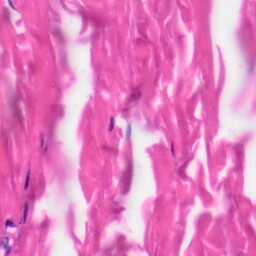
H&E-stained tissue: Skin